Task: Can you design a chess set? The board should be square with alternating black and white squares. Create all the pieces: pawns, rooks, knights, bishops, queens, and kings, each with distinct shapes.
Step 4909:
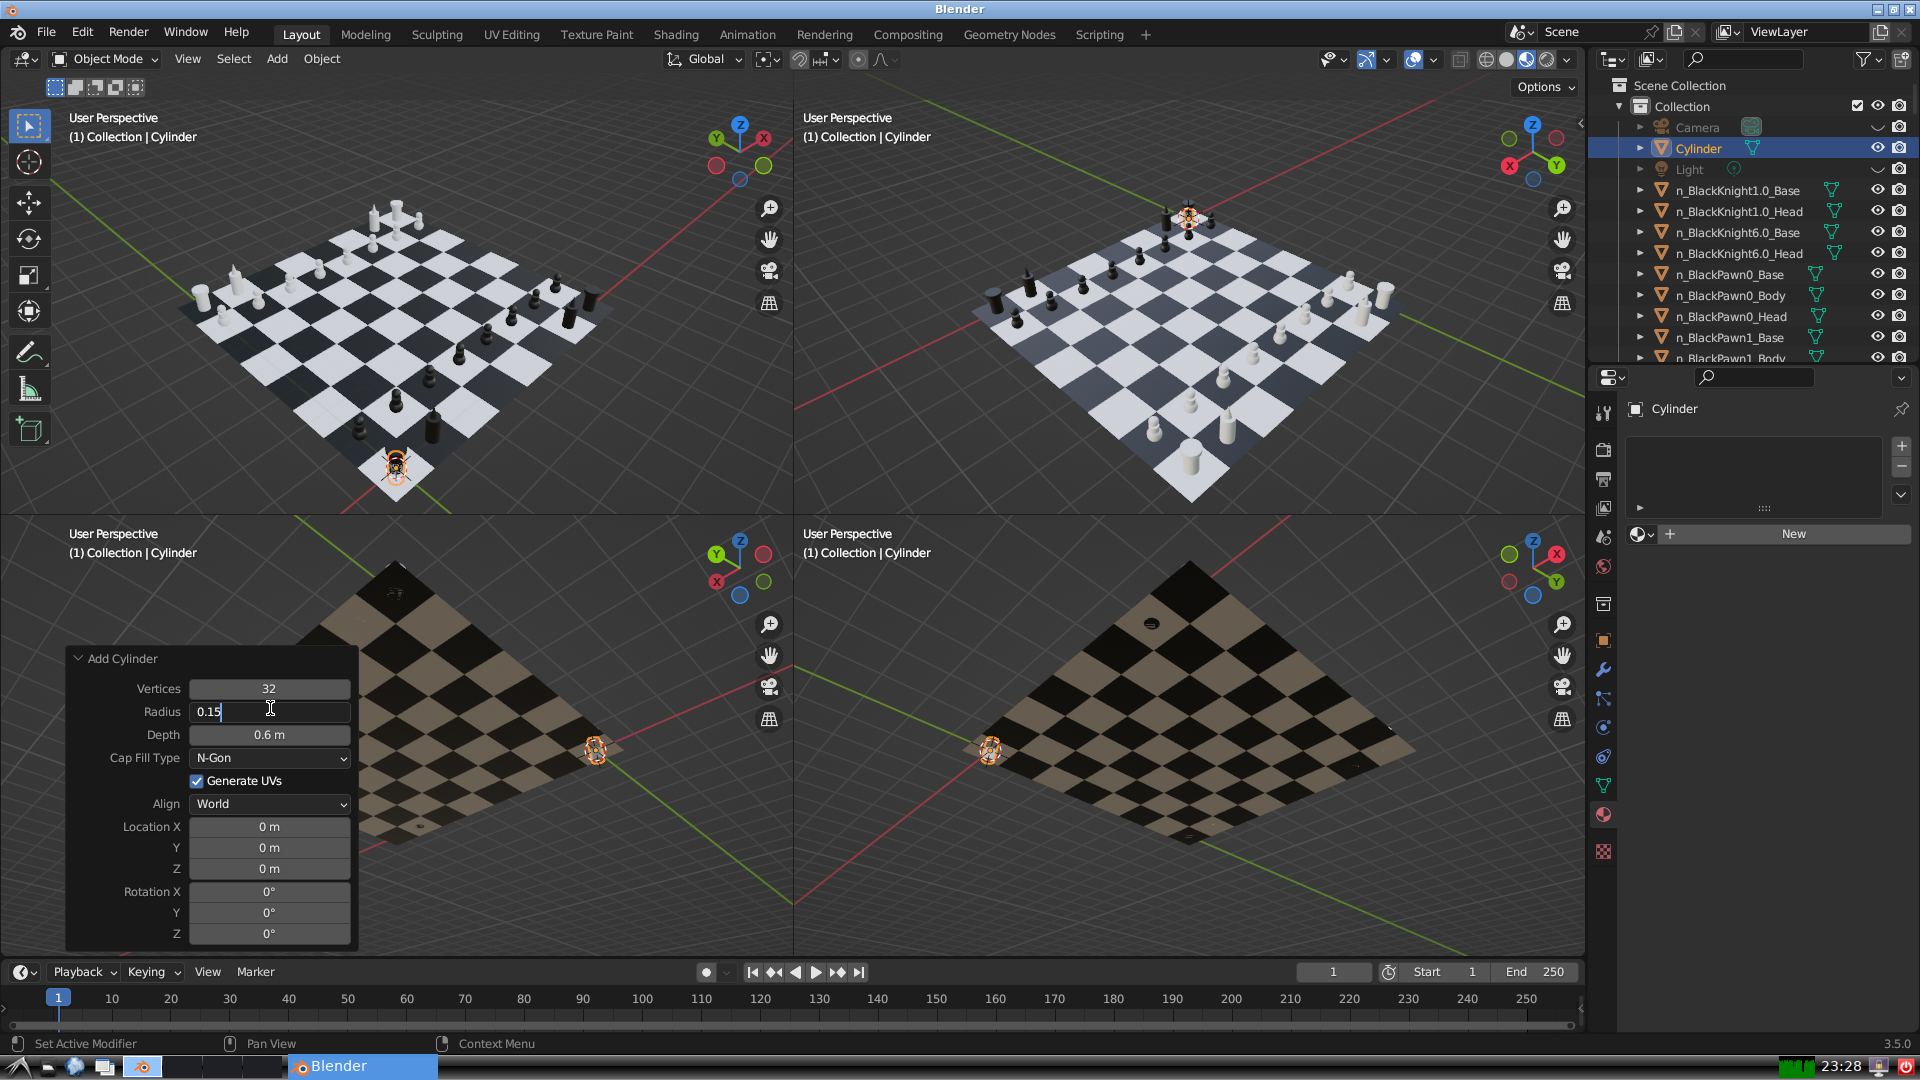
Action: {"key_press": ['Return']}